Question: If you had a coordinate system or map (or a 2D array if you will) and each cell was numbered from [0,0] to [m,n]. given a start and a destination coordinate? One can go 8 directions if not at border of the grid (North, South, North-West etc.). So there is no going up or down just left/right etc.
The goal is to have a sequence of "Go right", "Go half-left", ... up to the destination For example if one is looking to left side of the map and moving forward one will land in the same cell as someone who is looking up the grid but going left.
From [0,0] to [2,1]. For illustration reasons I drew 2 steps (or three steps if you count the step into the grid). Each arrow also tells from which direction one entered the cell also the direction one looks after entering. For example in cell [1,1] one looks North-East.

I hope this is not too off-topic, but in my opinion it is a programming problem. How you answer is up to you. I implemented this as a graph in Java
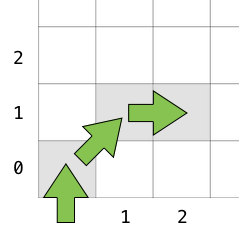
Answer: The thing to do is to add the "current direction" to the state of the Hobo. I'll use an enum N, NE, E,... for the state and for the direction of the move. Then the "direction" can be computed from a table; I use A(head) H(alf)L(eft), L(eft)
'''
Hobo faces
N NE E ...
------------------
Dir N | A HL L ...
NE| HR A HL ...
E | R HR A ...
...
'''
The keys in this HashMap are "LOOKING_DIRECTION" + "GLOBAL_MOVE_DIRECTION" tuples and the values you get are a left/right/.. in form of west/east/.. (these directions are not globally but subjective) and at the same time the looking direction for the next step.
'''
HashMap<String, String> DIR_CONVERTER = new HashMap<>();
String[] directions = {"N", "NE", "E", "SE", "S", "SW", "W", "NW"};
for (int i = 0; i < 8; i++) {
for (int j = 0; j < 8; j++) {
DIR_CONVERTER.put(directions[i]+directions[j], directions[(j+8-i)%8]);
}
}
'''